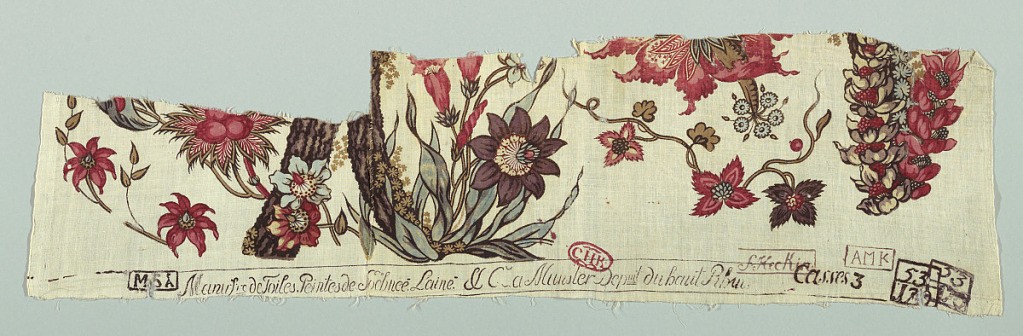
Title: Chef de piece
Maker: Soehnée L'Aine et Cie
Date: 1790–99
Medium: cotton Technique: block printed on plain weave with blocks for three reds, two purples, black, mustard, blue and yellow
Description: Small part of a large multi-color design showing exotic flowers and stems.